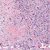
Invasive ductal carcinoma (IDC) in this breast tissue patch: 1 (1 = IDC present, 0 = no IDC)